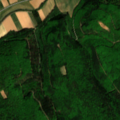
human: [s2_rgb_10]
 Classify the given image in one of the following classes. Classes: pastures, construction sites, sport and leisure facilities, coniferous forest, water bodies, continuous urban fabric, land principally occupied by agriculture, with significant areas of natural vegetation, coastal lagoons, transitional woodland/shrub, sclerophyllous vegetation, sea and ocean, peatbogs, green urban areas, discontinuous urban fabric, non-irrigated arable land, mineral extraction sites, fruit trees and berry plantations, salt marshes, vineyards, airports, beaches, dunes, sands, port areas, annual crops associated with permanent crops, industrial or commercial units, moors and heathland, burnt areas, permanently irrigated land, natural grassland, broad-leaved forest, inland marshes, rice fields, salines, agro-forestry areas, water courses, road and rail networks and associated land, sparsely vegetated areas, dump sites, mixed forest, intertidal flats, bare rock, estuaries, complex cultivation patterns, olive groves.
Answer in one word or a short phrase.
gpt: non-irrigated arable land, broad-leaved forest, mixed forest